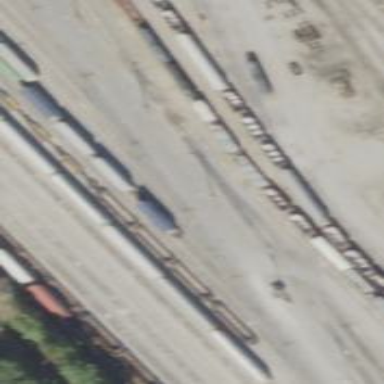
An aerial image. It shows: Railway yard used for servicing trains.